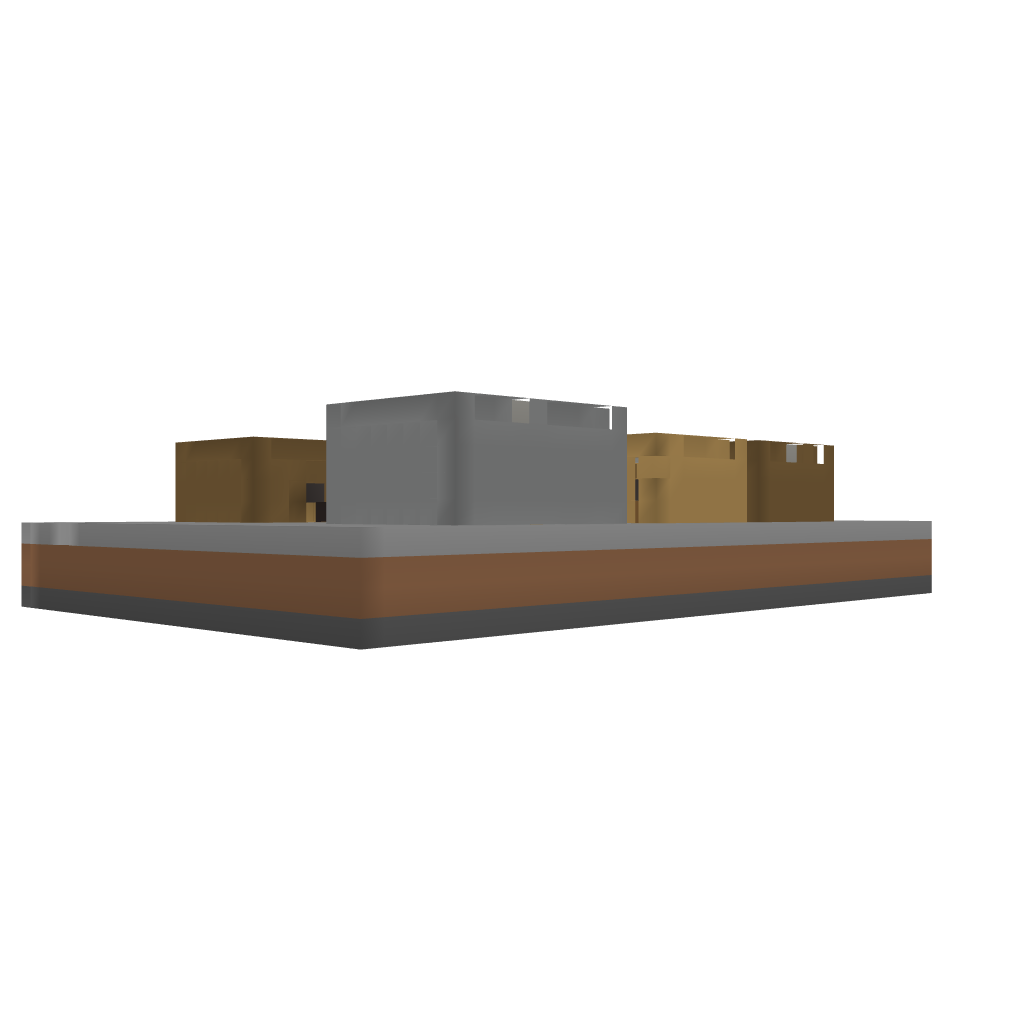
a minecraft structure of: A small town